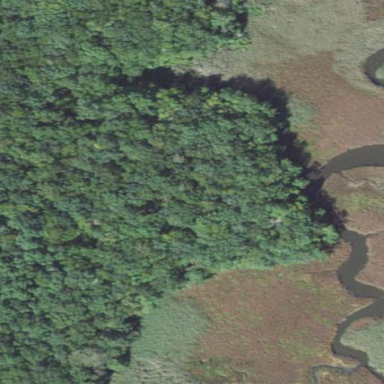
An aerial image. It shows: Existing Preserved Open Space in woodland area.